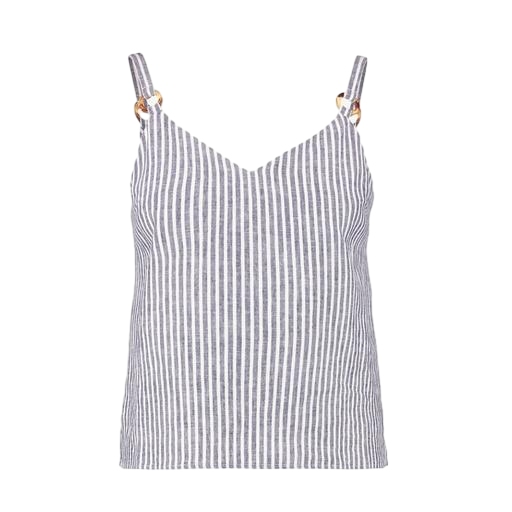
blue and white tank top, blue striped tank top, grey and white striped tank top, white background